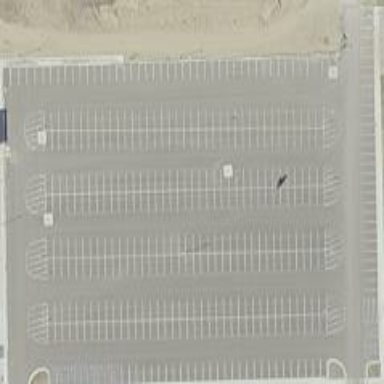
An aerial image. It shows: Paved parking area.